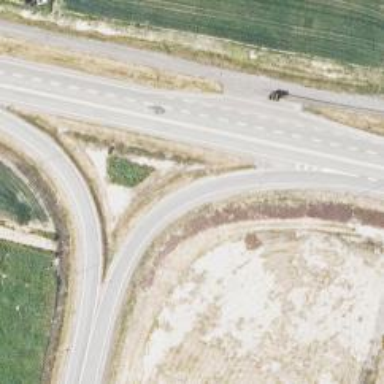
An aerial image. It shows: Tertiary trunk_link highway.